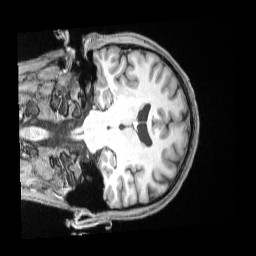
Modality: T1w
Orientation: coronal
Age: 29
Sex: male
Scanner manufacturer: siemens
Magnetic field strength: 3 T
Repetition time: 2 s
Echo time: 0.00339 s